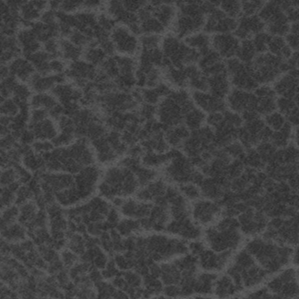
Label: frost